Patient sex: M
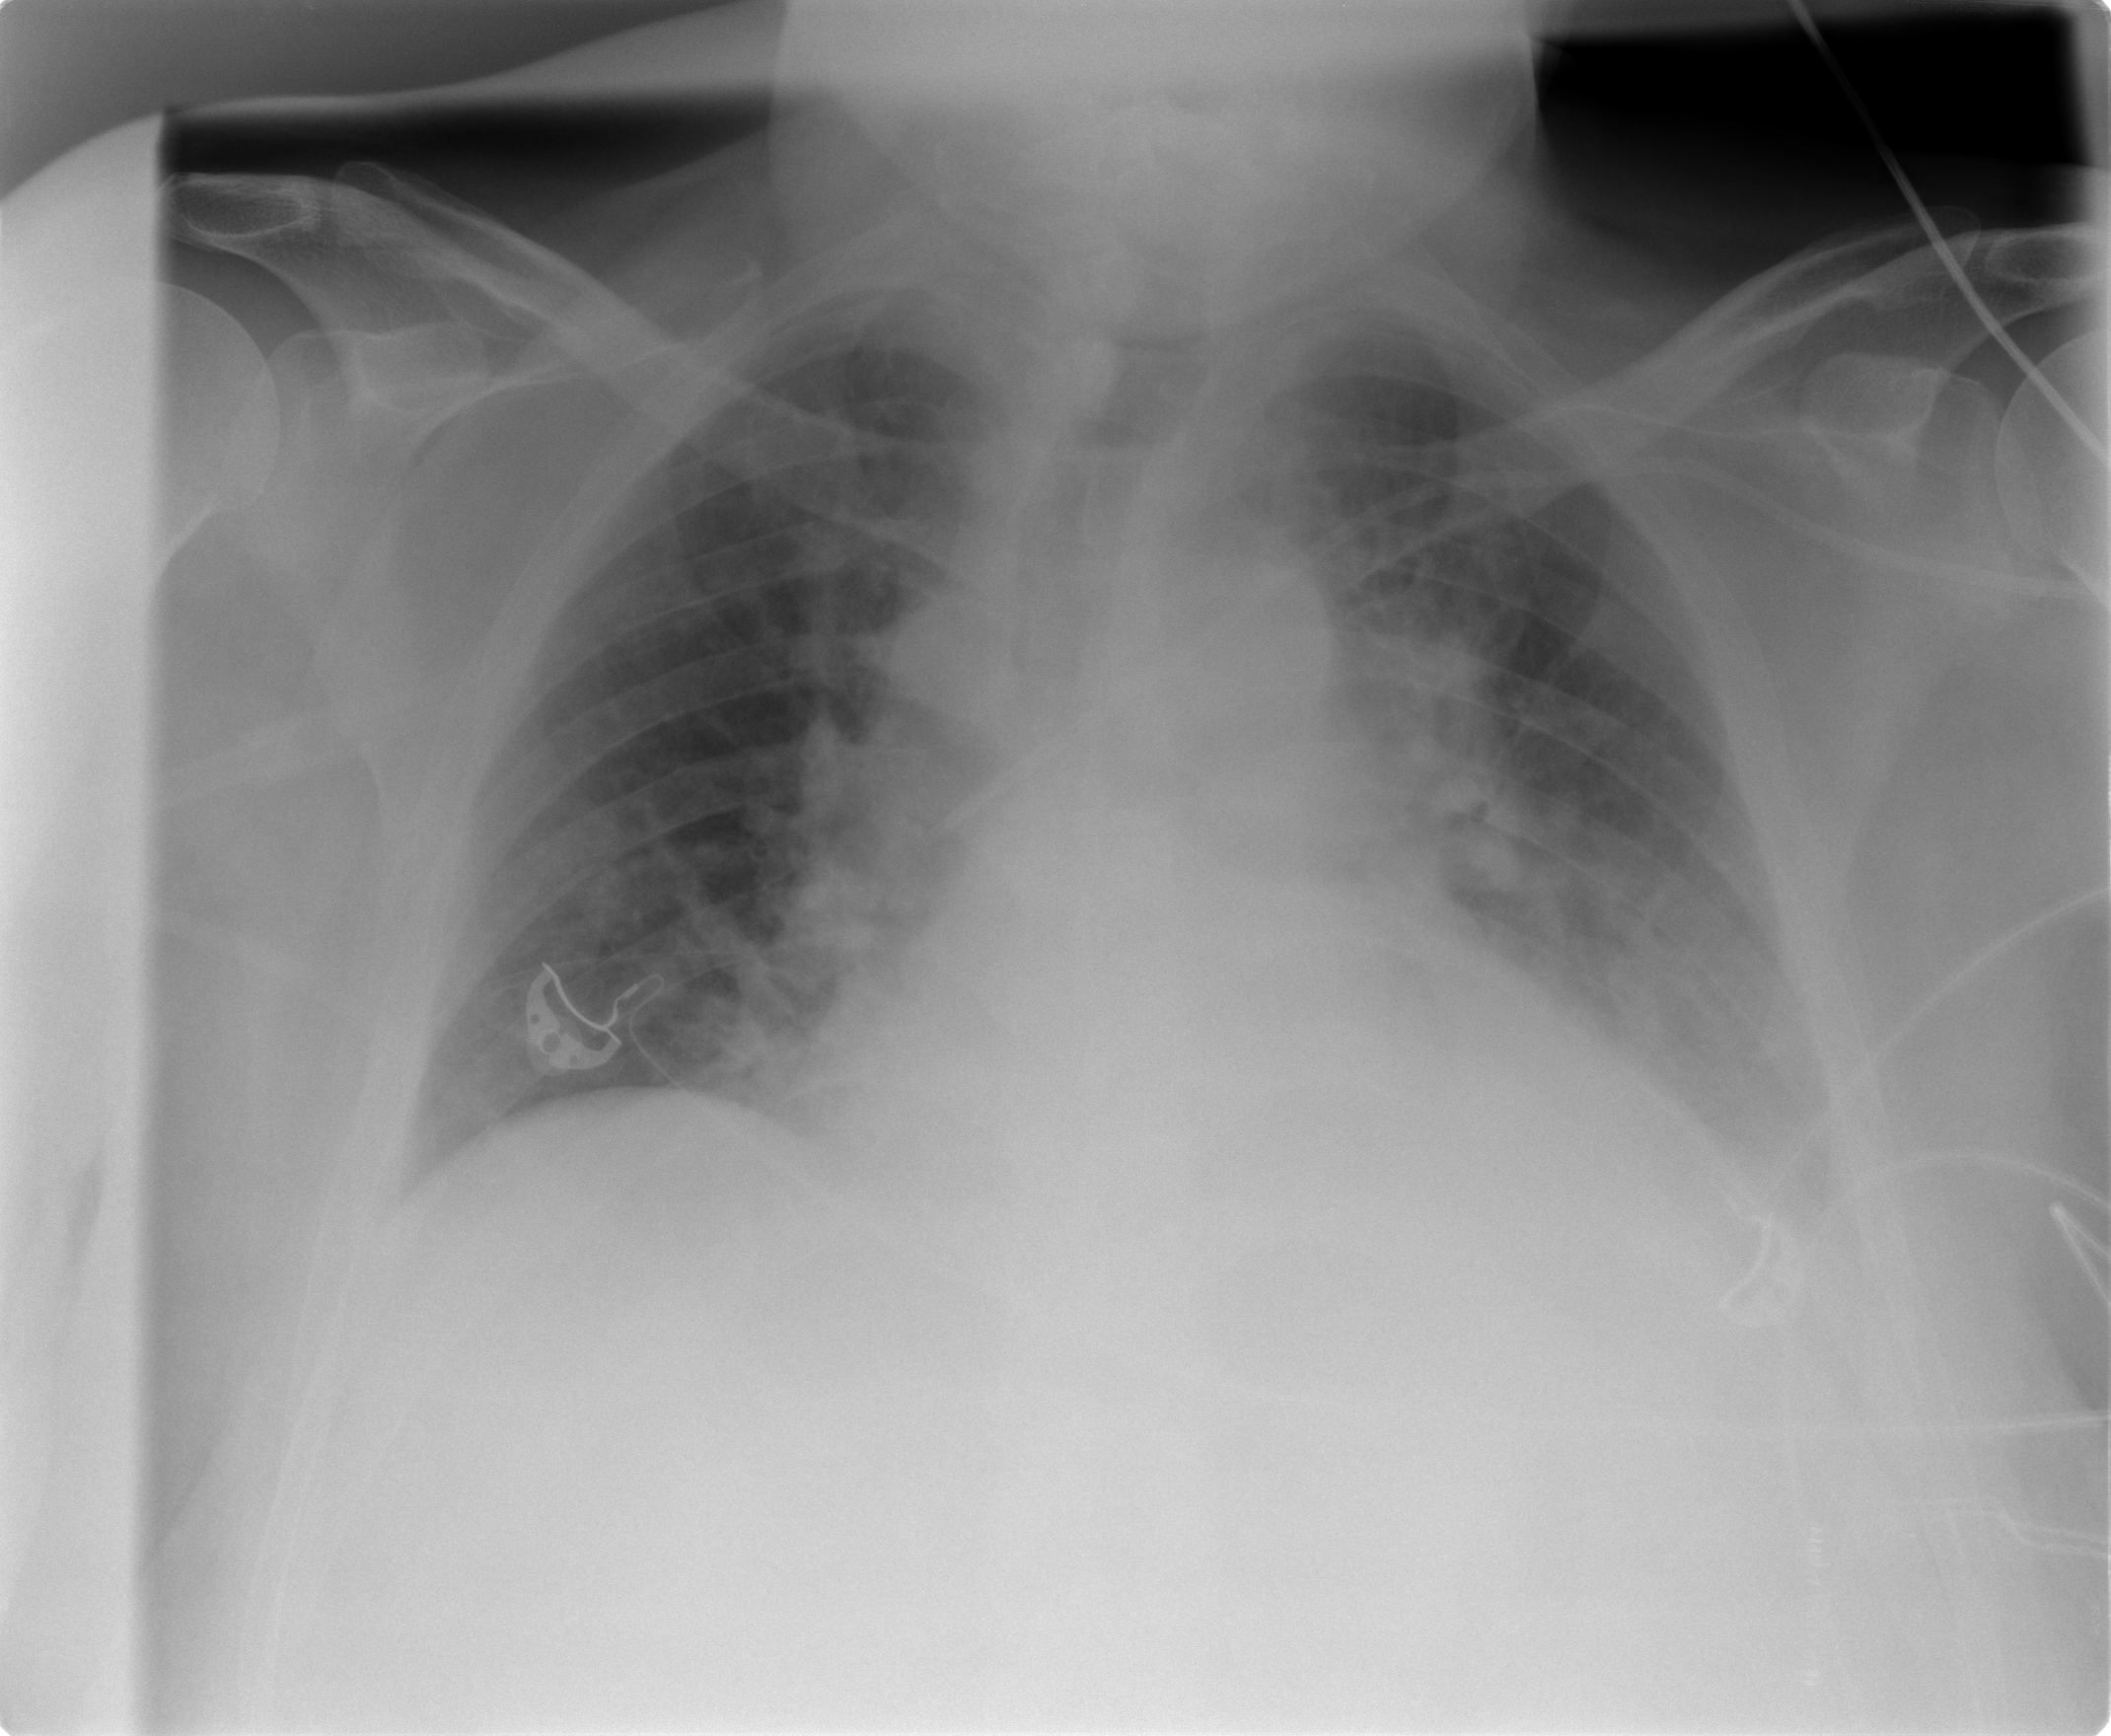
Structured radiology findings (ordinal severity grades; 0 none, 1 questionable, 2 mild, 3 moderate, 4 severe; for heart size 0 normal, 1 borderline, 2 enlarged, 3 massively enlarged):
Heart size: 2
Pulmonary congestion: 2
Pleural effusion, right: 0
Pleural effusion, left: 2
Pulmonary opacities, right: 0
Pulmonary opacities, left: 0
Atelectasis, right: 0
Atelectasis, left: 2